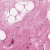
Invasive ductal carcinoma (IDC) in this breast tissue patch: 0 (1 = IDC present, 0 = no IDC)